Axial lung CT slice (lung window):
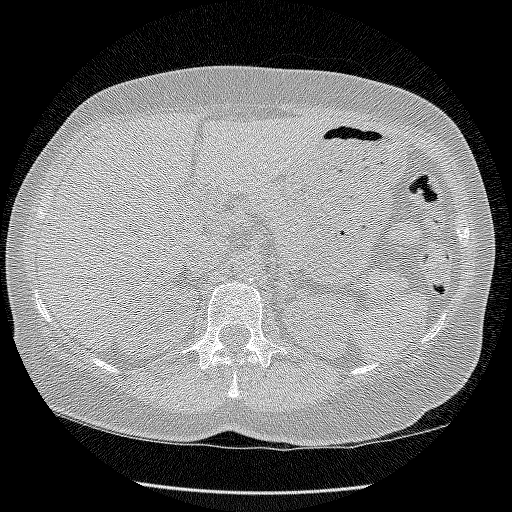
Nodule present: no